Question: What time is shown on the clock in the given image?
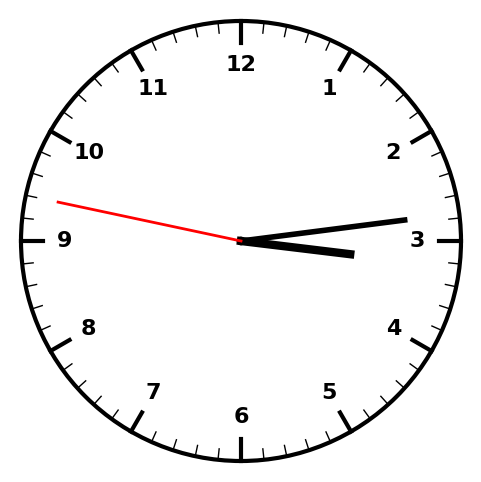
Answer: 03:13:47